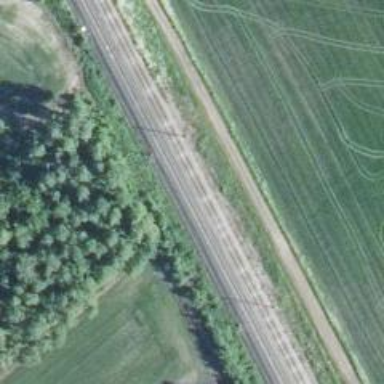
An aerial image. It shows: Site related to railway infrastructure.